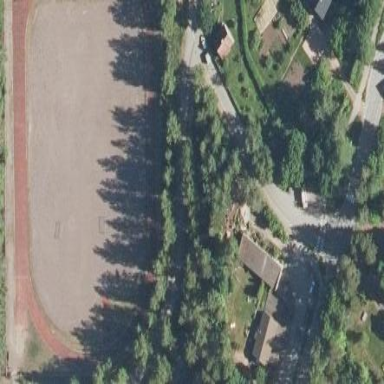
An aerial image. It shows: Sandy pitch surrounded by fence. It is multi-sport recreational area.